Field crop: maize
Growth stage: 2
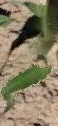
Species: maize